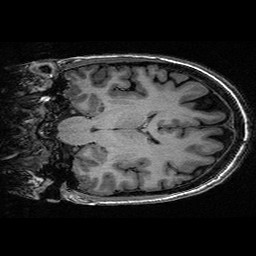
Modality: T1w
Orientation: coronal
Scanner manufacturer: ge
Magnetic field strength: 3 T
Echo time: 0.00318 s